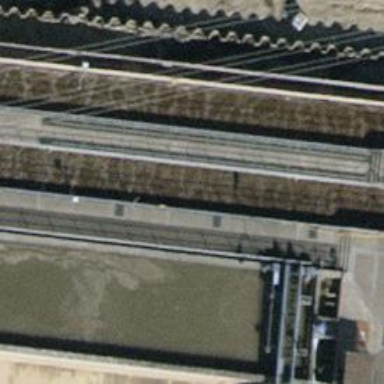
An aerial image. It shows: Body of wastewater.